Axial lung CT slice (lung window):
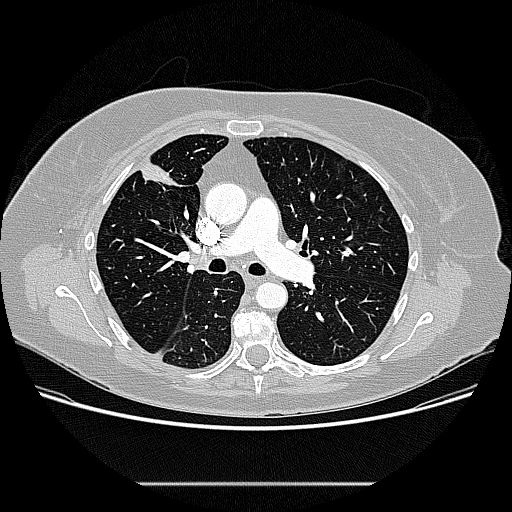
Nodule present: no